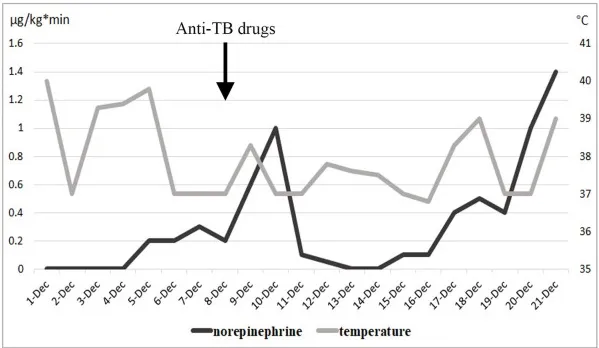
Daily maximum body temperature and maximum norepinephrine pump speed during hospitalization, and antibiotic adjustment process.
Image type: pathology (masson_trichrome)